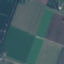
Land use / land cover class: PermanentCrop